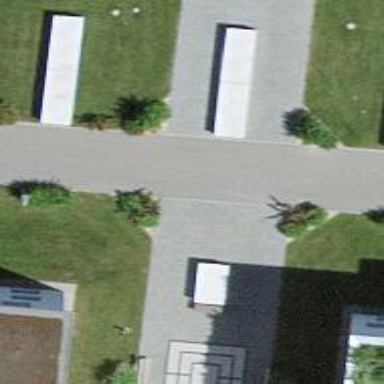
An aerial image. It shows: Path made of paving stones.